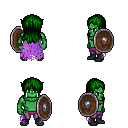
a pixel art fantasy rpg character, male body template, orc, green skin, maroon tattered cape, magenta pants, green unkempt hairstyle, black shoes, shield, four views (front, back, left, right), 2x2 character sprite sheet, small pixel art, hard edges, no anti-aliasing